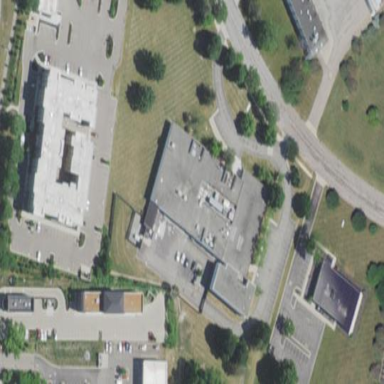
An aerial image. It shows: Part of building is shown in the image.